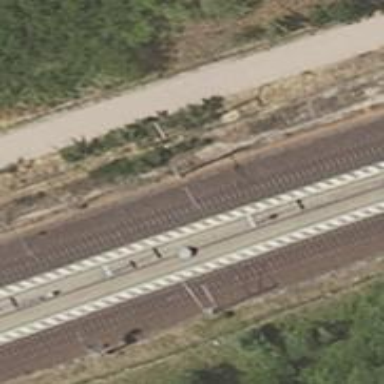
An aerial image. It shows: Close-up of railway platform edge.